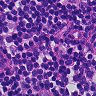
Metastatic tissue present: no